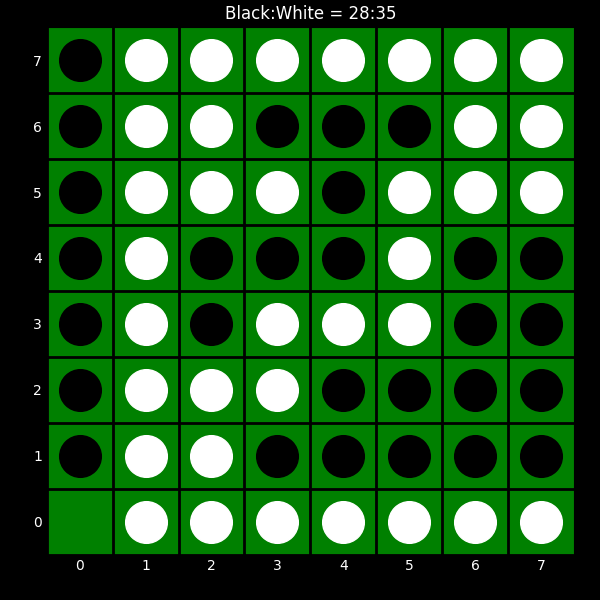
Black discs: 28
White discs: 35